Field crop: maize
Growth stage: 2
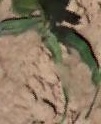
Species: maize